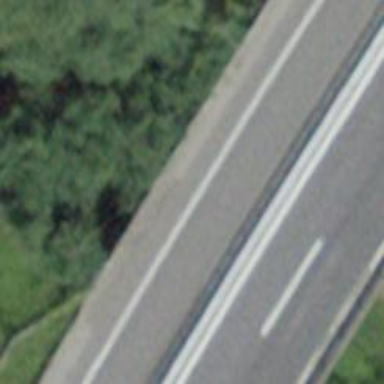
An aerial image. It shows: Motorway bridge with asphalt surface.